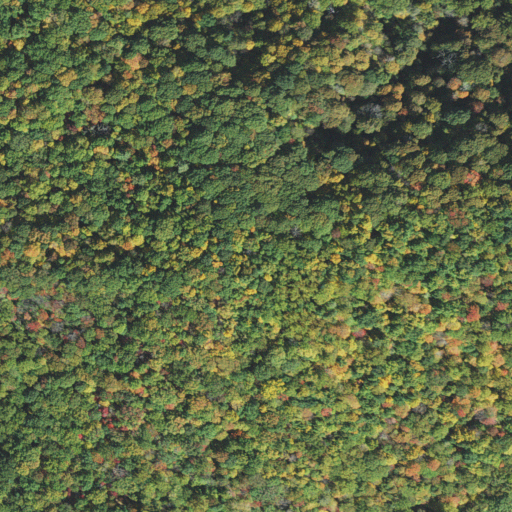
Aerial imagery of mountain in North Carolina named Bald Top containing only deciduous forest